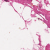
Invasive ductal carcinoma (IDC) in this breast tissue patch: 0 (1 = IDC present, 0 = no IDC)